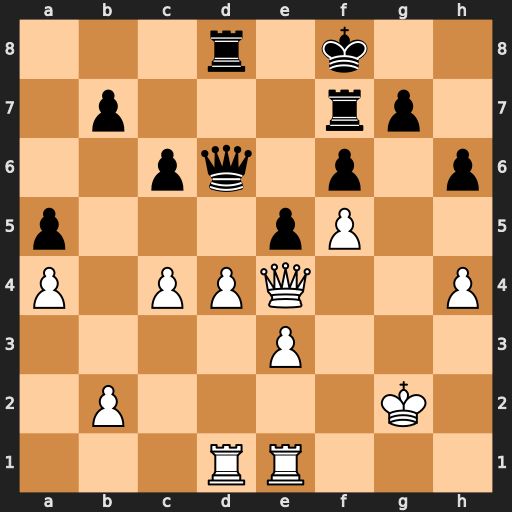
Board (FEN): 3r1k2/1p3rp1/2pq1p1p/p3pP2/P1PPQ2P/4P3/1P4K1/3RR3
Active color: w
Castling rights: -
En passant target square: -
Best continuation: dxe5 Qxd1 Rxd1